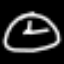
Label: clock